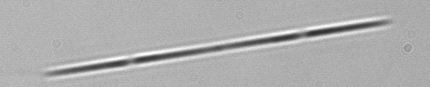
Label: Pseudo-nitzschia